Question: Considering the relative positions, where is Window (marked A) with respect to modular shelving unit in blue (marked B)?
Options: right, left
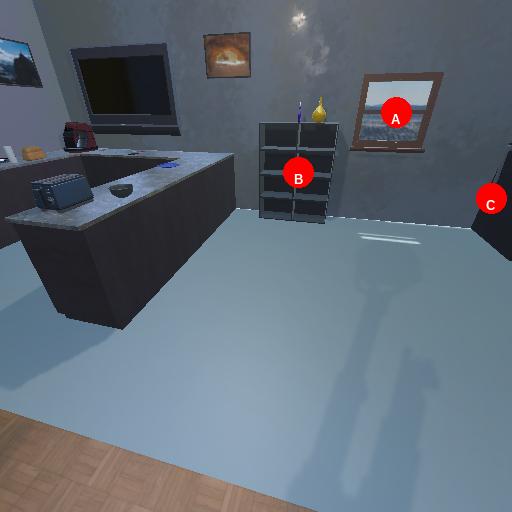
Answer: right